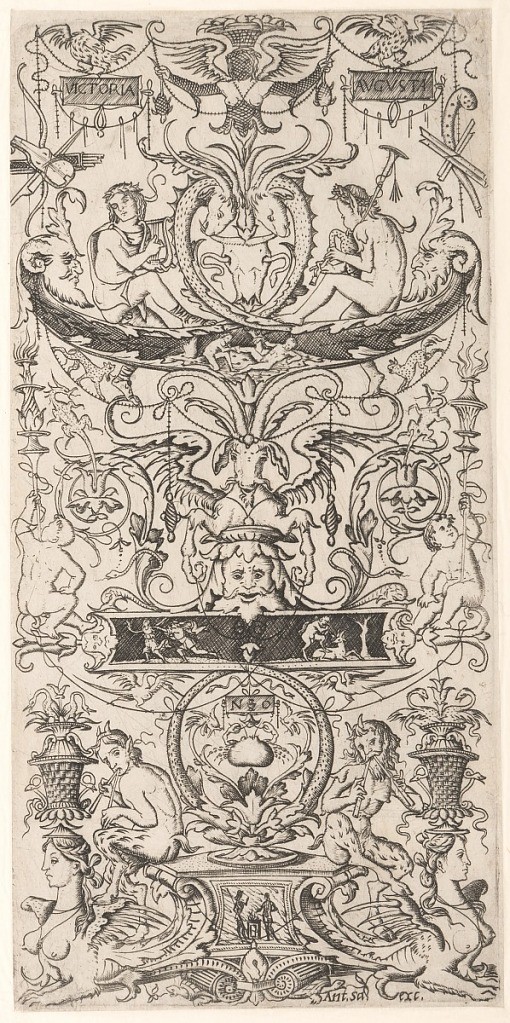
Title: Ornament Panel Inscribed "Victoria Augusta"
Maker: Nicoletto da Modena, Italian, active 1500 – 1522
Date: ca. 1507
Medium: Engraving on off white laid paper
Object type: Print
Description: Upper part of the print depicts the musical contest between Apollo, playingthe lyre and Marsayas playing the bagpipes. In a narrow relief below, the flaying of Marsyas is depicted. Seated on a pedestal at bottom of the print two satyrs play musical pipes.In the relief above them, a satyr plays the pipes to a stag on the right, while Apollo chases Daphne on the left. Image is heavily ornamented with figures.